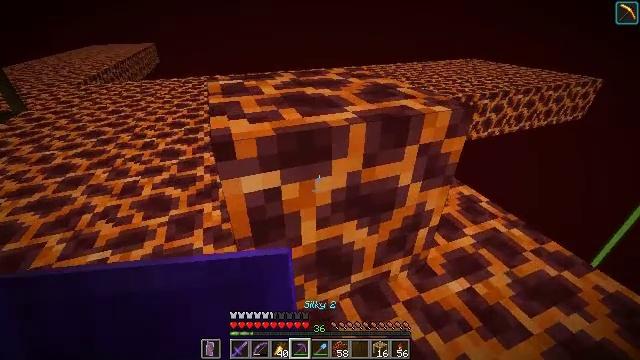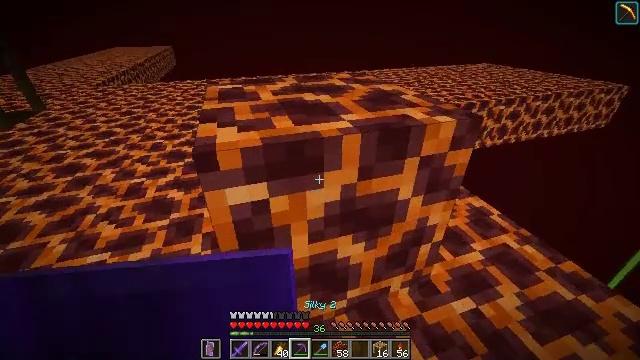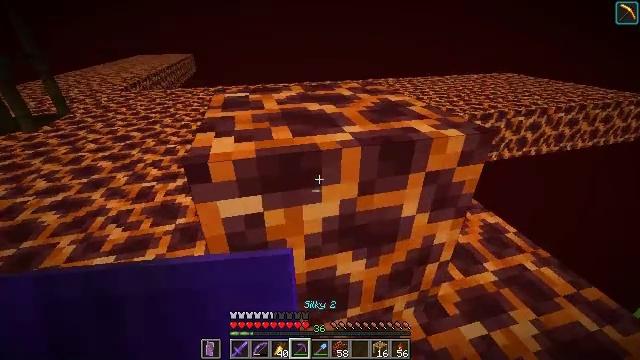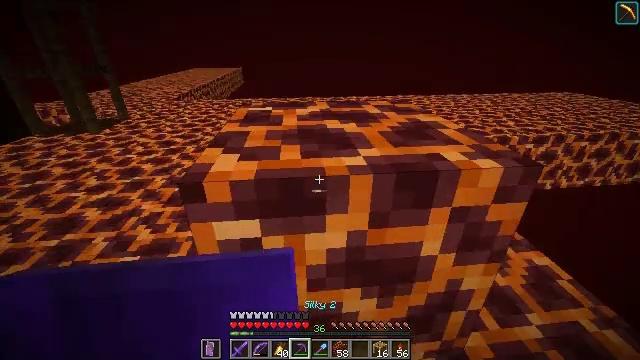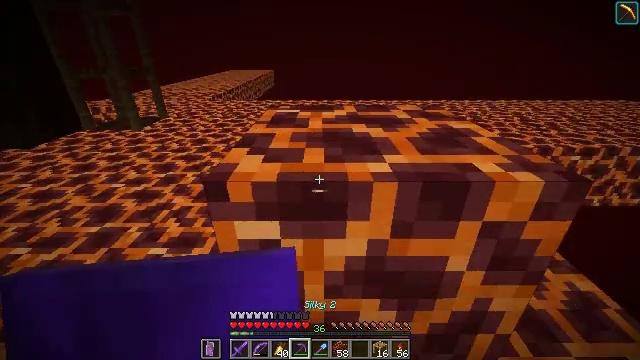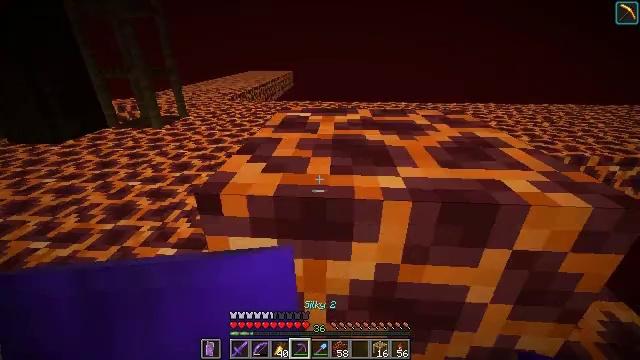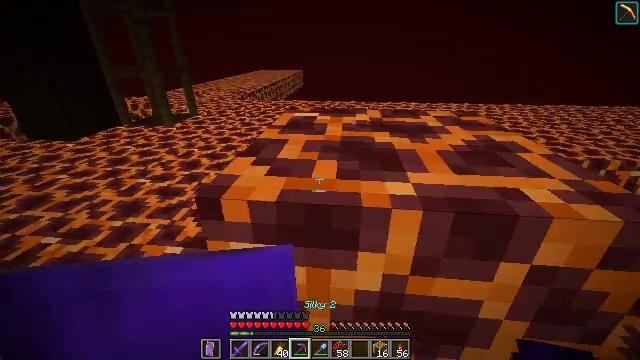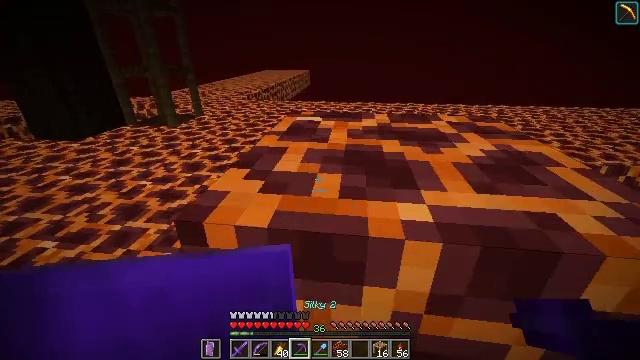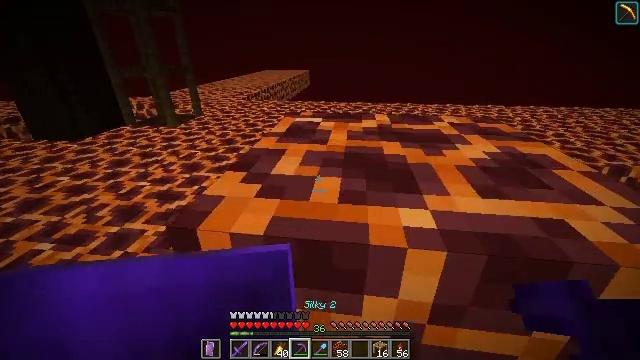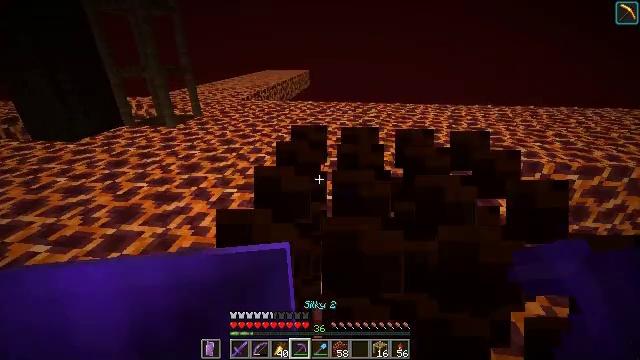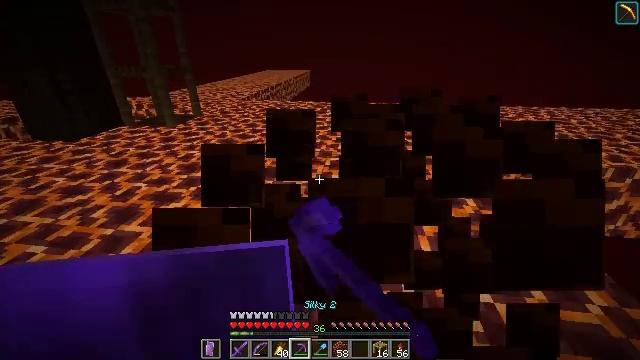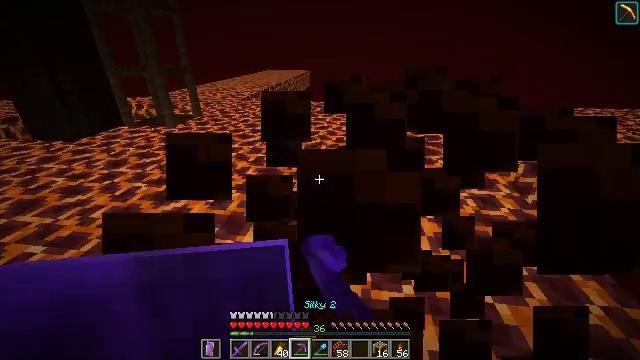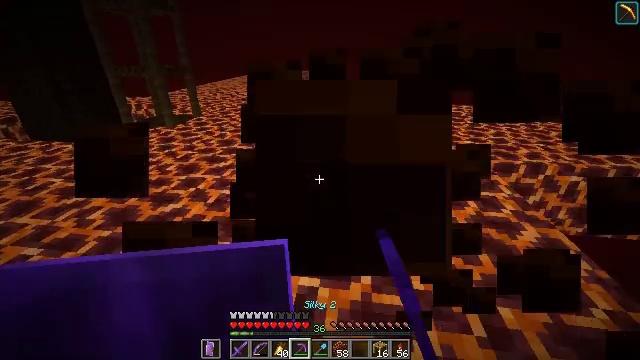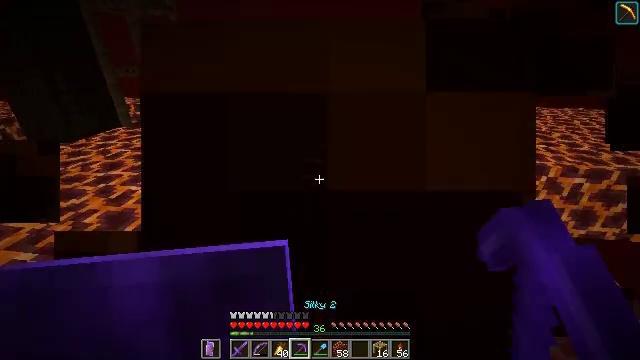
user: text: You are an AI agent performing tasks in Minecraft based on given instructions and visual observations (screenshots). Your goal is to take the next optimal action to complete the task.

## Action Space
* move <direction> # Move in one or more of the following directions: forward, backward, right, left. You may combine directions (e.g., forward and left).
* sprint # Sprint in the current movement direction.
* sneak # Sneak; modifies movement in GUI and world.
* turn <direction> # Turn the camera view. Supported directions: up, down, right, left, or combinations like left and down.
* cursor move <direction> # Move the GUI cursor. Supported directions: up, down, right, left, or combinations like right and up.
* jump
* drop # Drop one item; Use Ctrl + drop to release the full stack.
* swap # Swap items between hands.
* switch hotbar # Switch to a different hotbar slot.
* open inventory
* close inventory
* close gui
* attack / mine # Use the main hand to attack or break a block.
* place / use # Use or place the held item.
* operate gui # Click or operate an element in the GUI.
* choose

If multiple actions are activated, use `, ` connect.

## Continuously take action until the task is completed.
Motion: motion action
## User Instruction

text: Retrieve a magma block for building or traps.
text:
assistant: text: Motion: move forward and move right, sneak, turn left
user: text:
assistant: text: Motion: move forward and move right, sneak, turn left and up
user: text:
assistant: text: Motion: move forward, sneak, turn left and up
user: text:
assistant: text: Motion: move forward, sneak, turn left
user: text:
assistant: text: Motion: move forward, sneak, turn left
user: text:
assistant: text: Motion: move forward, sneak, turn left
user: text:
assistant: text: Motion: move forward, sneak, turn left
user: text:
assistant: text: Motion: sneak
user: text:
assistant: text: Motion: sneak, attack / mine
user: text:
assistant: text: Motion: sneak
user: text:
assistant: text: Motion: sneak
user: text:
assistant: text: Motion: move forward, sneak
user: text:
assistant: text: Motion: move forward, sneak
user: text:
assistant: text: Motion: sneak